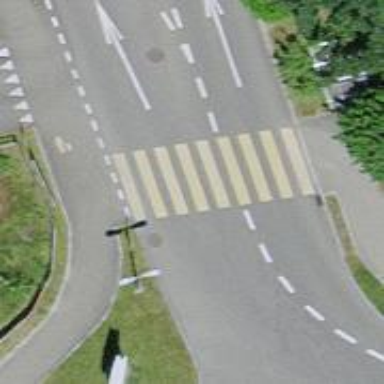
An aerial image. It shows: Marked crossing on the road.